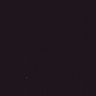
Metastatic tissue present: no